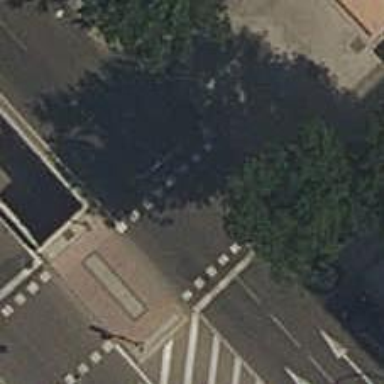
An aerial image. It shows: Traffic signals at road crossing.